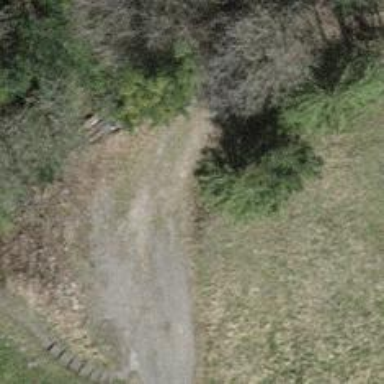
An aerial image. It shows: Gravel track.